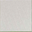
Piece: xx